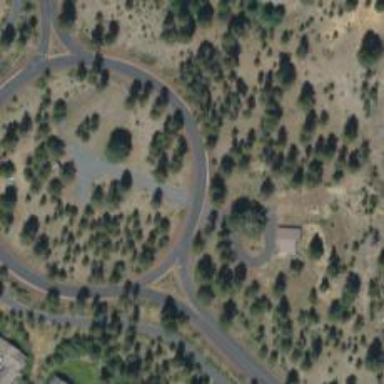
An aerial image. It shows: Tertiary road that leads to roundabout.